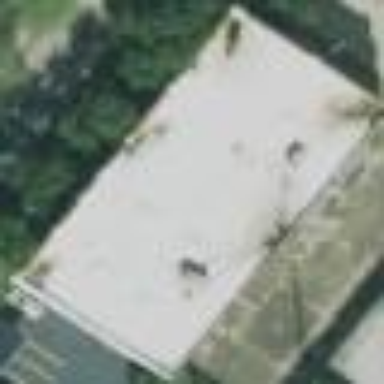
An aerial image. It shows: Building housing car rental service.